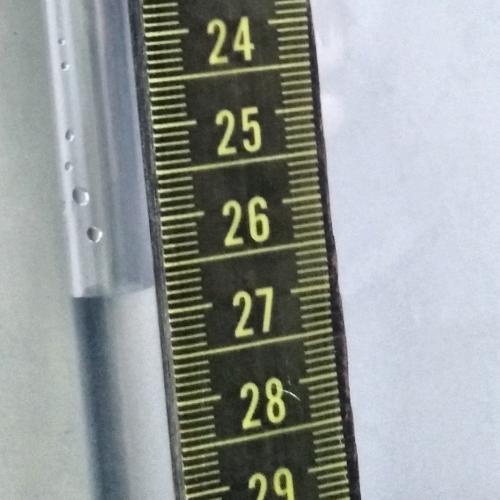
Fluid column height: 26.7 cm